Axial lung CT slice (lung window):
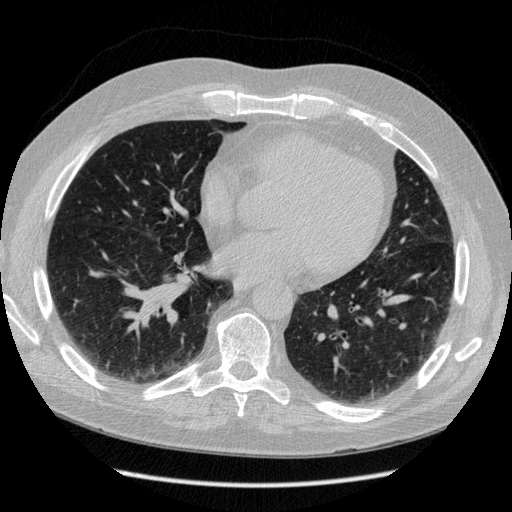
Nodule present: no